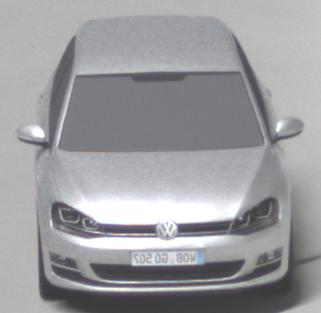
Make: VW
Model: Golf 1.2 TSI BMT
Detailed model: Golf (VII)
Model produced from: 2012/11
Model produced until: 2014/05
Doors: 3
Color: white
Road condition: wet road
Daytime: not specified
Contrast: high contrast